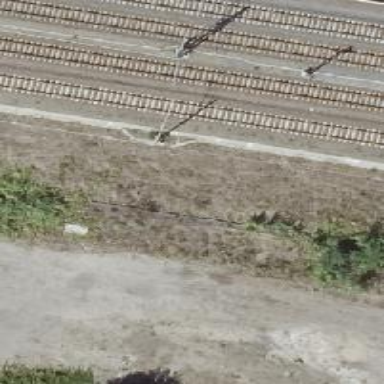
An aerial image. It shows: Catenary mast for power lines.